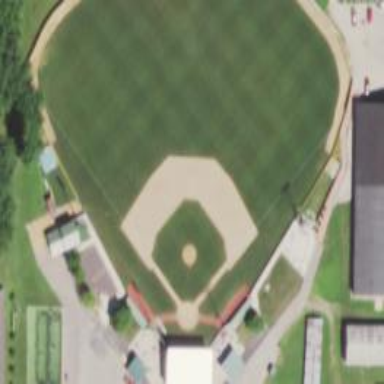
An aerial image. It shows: Baseball pitch for leisure and sports activities.